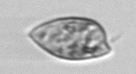
Label: Prorocentrum_dentatum